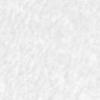
Label: no_change